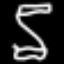
Label: hourglass